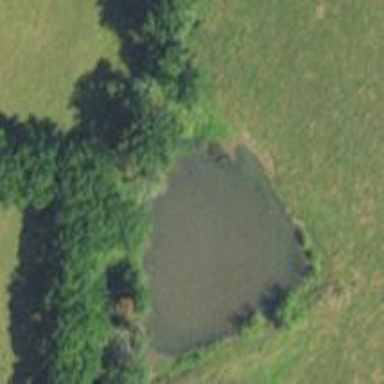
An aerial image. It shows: Peaceful pond surrounded by nature.